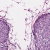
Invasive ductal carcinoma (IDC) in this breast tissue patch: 0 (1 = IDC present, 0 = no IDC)